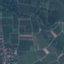
Land use / land cover class: PermanentCrop